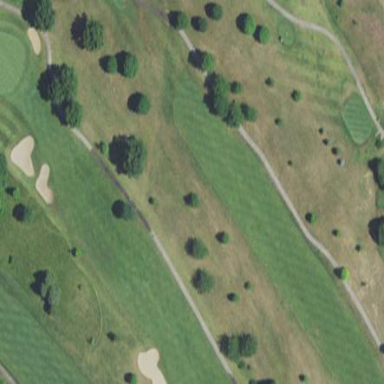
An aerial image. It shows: Area of rough grass used for golf.